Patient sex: M
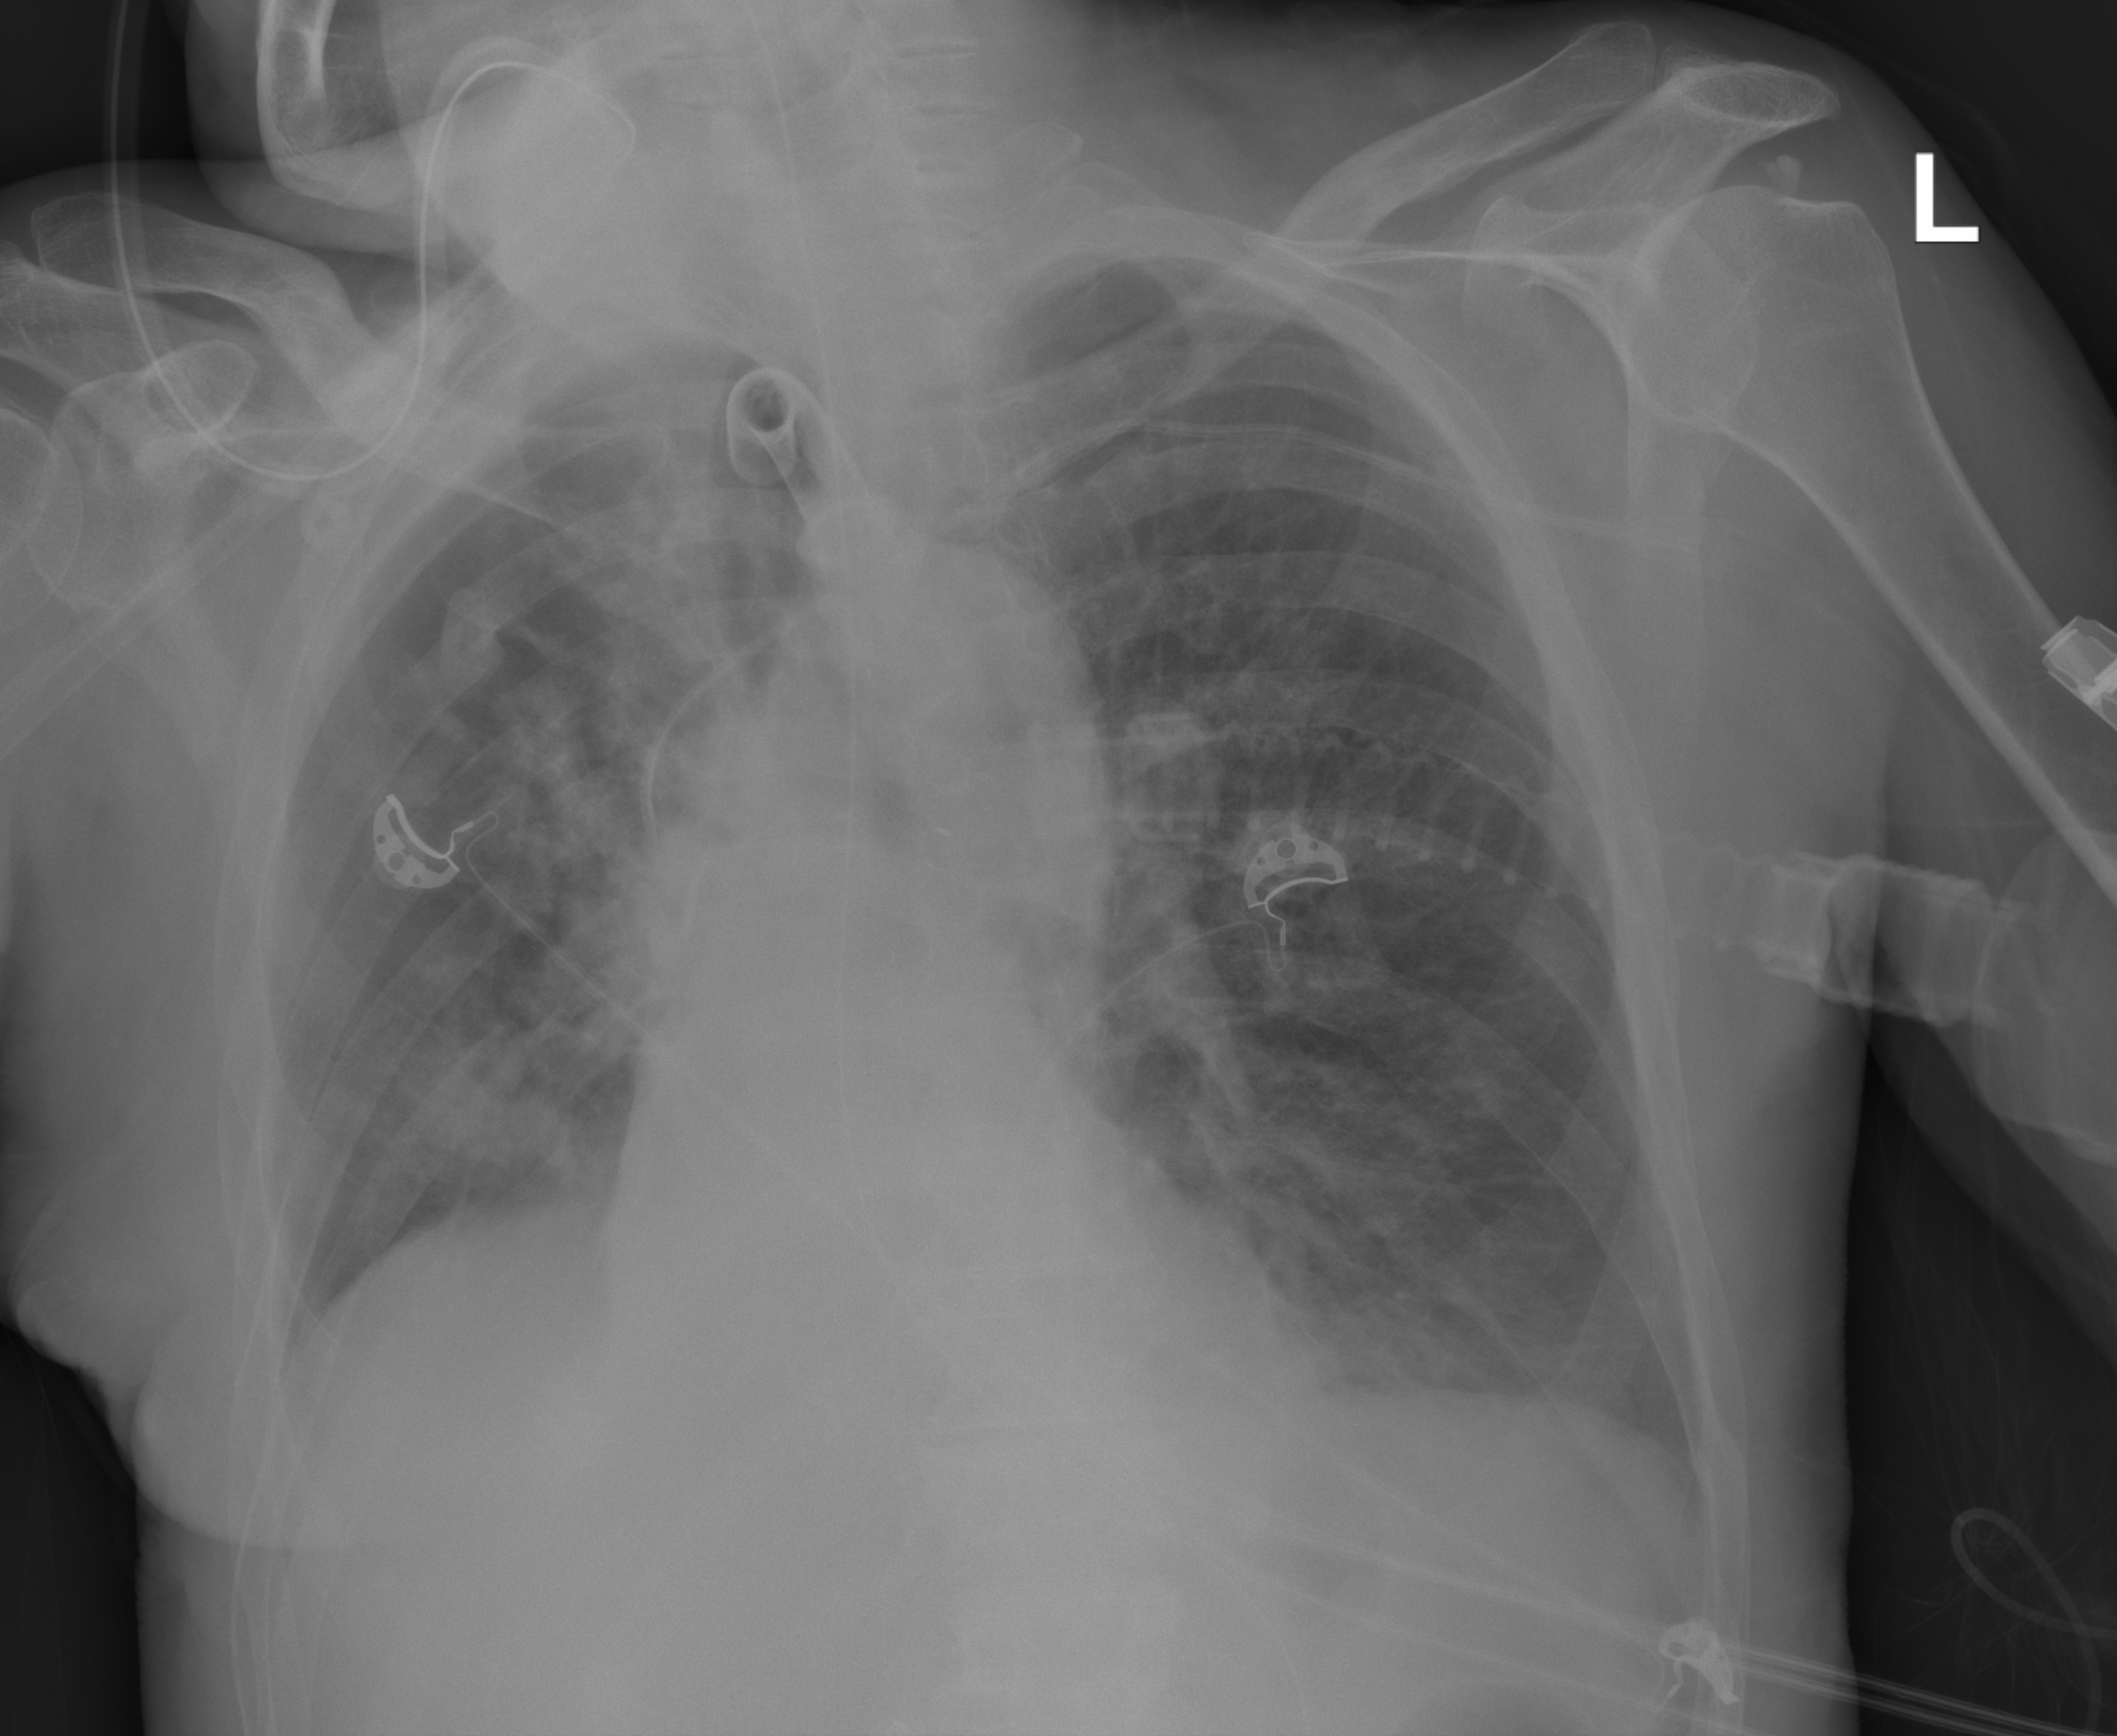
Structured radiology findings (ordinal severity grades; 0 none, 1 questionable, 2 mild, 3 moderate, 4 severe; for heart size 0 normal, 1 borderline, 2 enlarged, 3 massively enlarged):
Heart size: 0
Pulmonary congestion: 2
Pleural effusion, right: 2
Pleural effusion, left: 0
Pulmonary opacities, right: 1
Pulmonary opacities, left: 2
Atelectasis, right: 3
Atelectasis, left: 2